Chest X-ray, PA view. Patient: 58 years old, sex M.
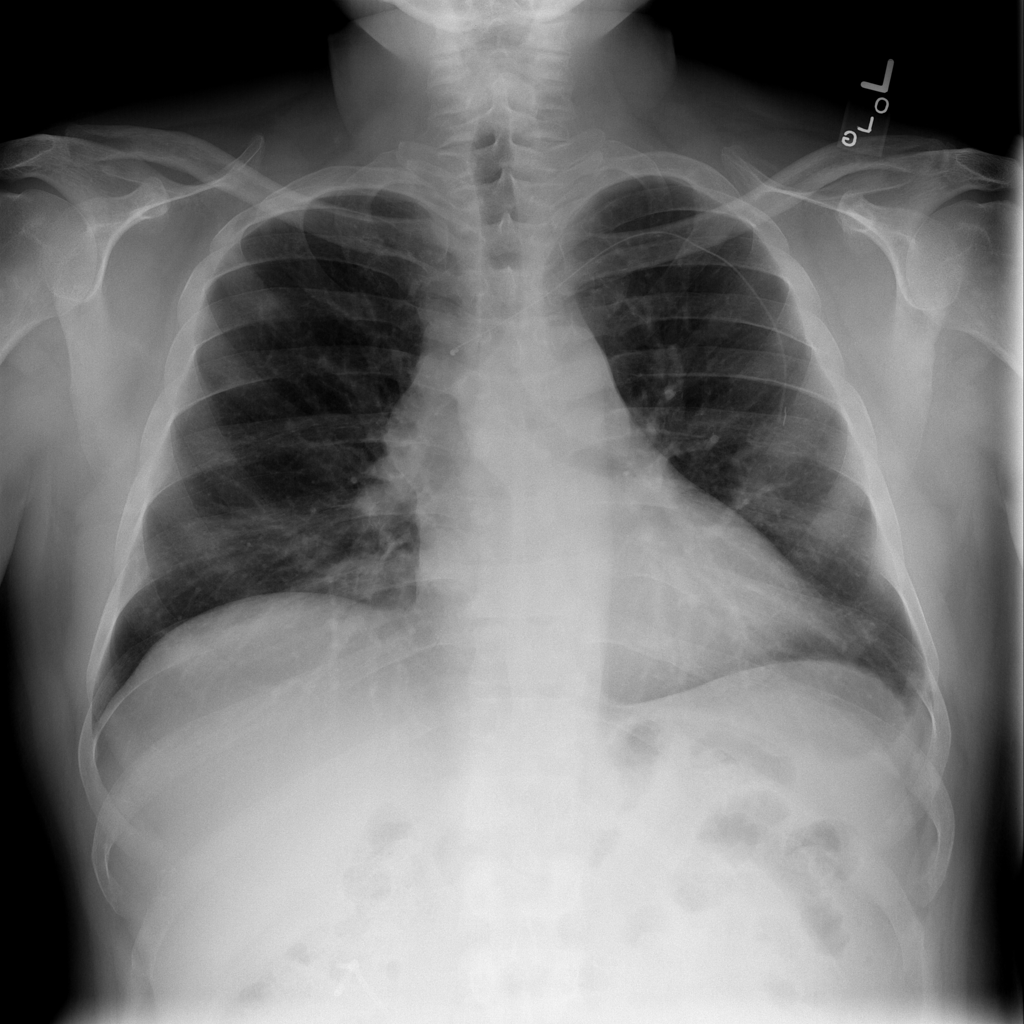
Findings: No Finding